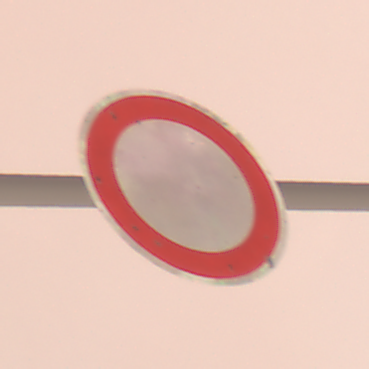
Verkehrszeichen: VerbotFahrzeugeAllerArt
Umgebung: Outdoor, Urban
Tageszeit: Night
Wetter: Overcast
Licht: Artificial
Jahreszeit: Winter
Kontrast: MediumContrast